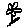
Label: flower